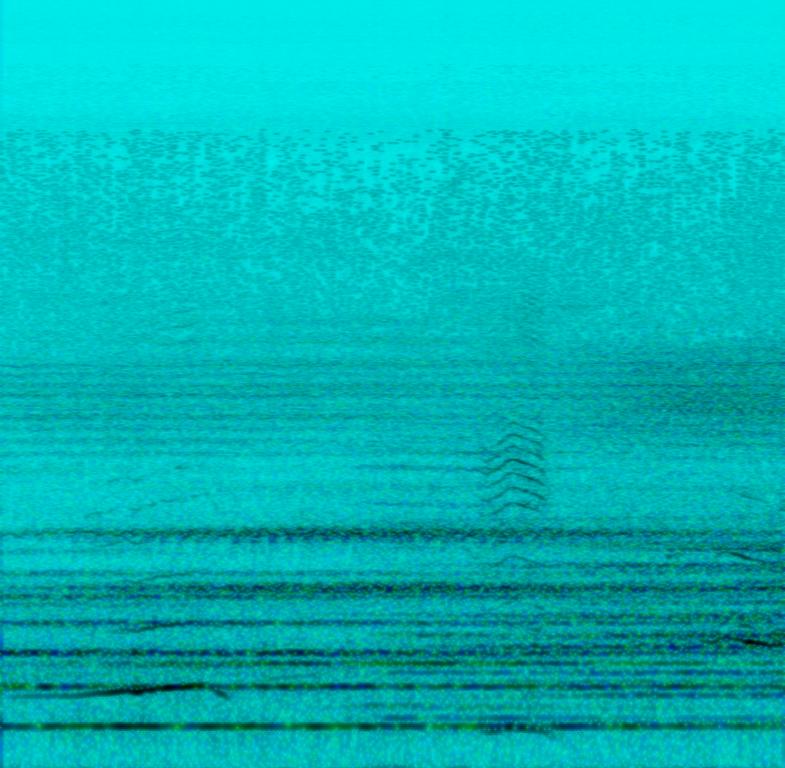
This song is an orchestral piece. The tempo is slow with the vocalist singing in soprano,alto, mezzo, treble and bass harmony. The song is intense, grim, sinister, indicative of danger, eerie, enigmatic, out worldly and mesmerising. There are incoherent vocal riffs and sounds towards the end of this clip.